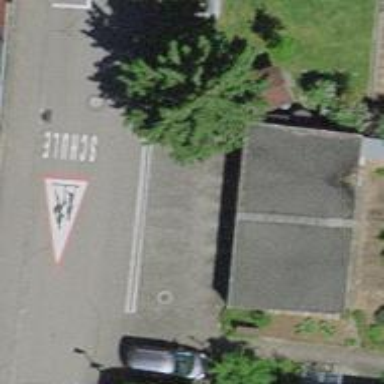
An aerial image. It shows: Garage.